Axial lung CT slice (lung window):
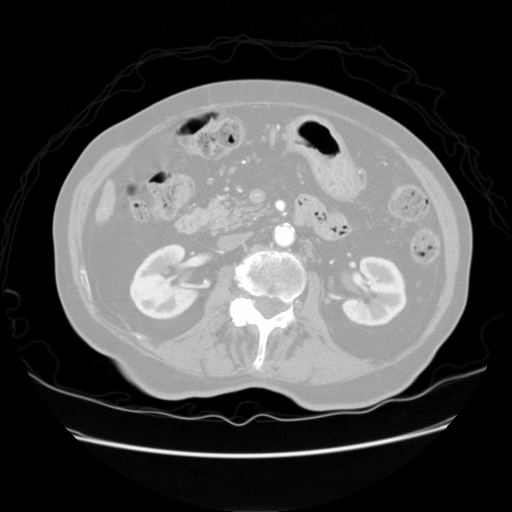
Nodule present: no